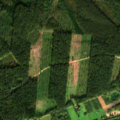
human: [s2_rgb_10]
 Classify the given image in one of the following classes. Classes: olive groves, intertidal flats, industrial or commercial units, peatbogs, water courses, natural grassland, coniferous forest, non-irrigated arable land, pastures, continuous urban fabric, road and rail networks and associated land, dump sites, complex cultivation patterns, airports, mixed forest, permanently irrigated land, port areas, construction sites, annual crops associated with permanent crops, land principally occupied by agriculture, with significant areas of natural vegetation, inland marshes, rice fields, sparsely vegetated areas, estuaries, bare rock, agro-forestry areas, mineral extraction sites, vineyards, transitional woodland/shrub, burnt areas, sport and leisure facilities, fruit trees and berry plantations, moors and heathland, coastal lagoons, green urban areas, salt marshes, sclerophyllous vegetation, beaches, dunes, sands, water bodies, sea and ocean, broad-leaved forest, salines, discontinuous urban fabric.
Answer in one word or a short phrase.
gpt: complex cultivation patterns, land principally occupied by agriculture, with significant areas of natural vegetation, coniferous forest, mixed forest